Field crop: maize
Growth stage: 2
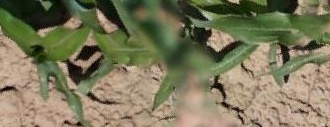
Species: maize